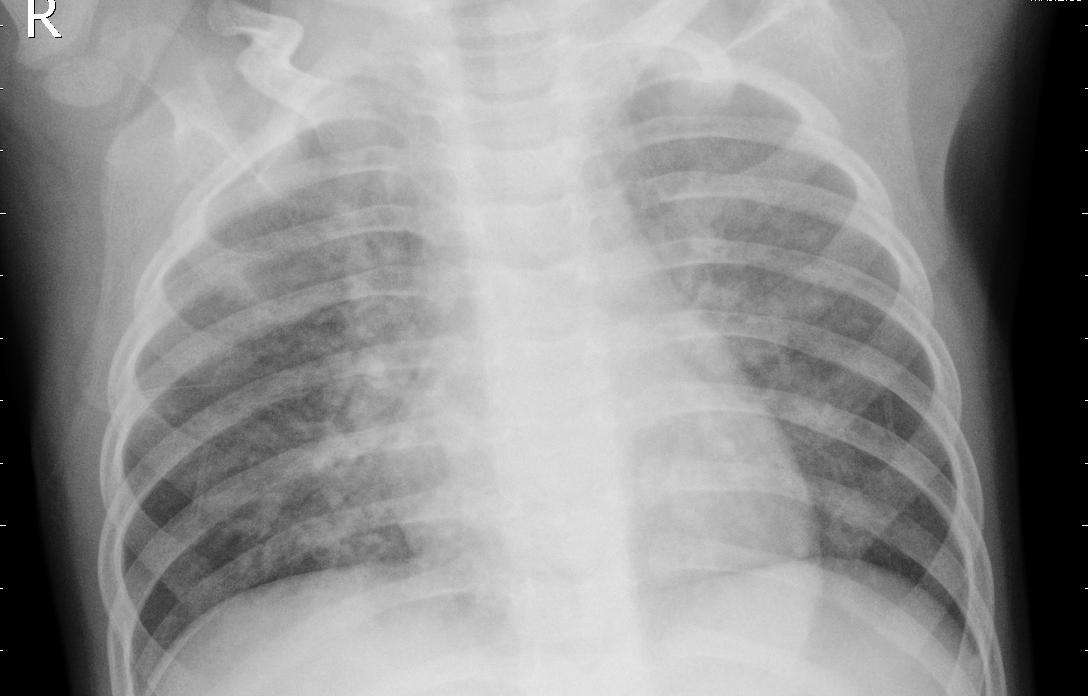
Diagnosis: PNEUMONIA